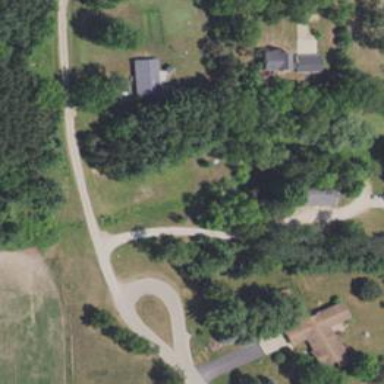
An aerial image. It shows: Driveway leading to service road.